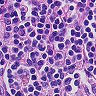
Metastatic tissue present: no